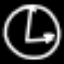
Label: clock